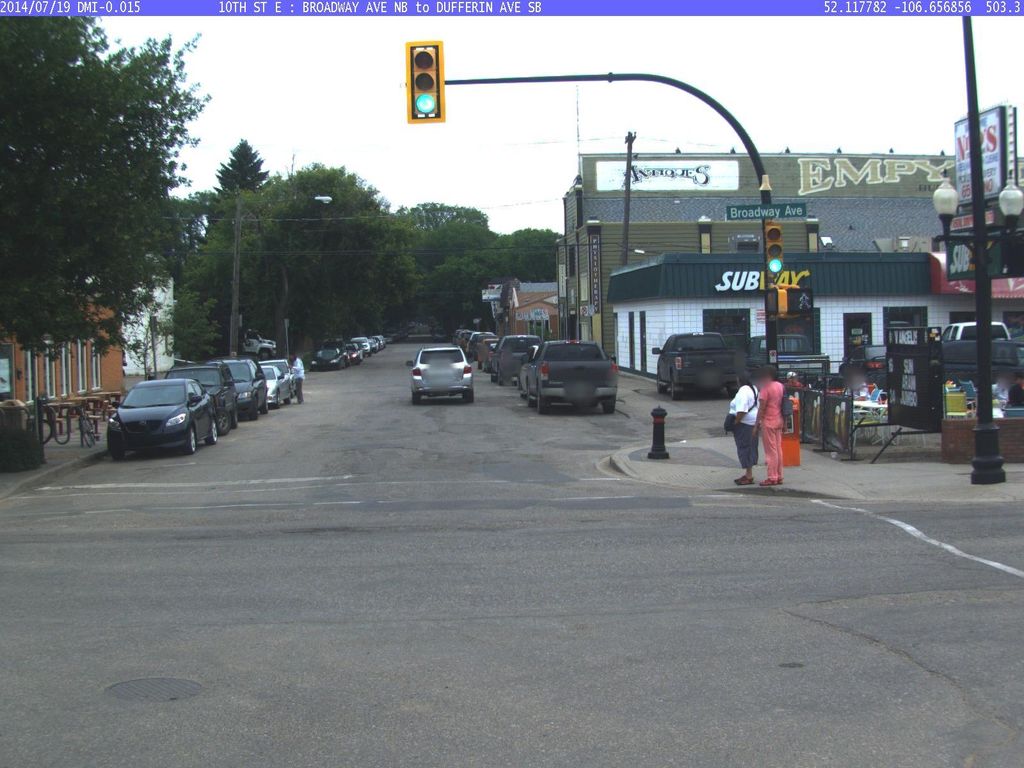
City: saskatoon